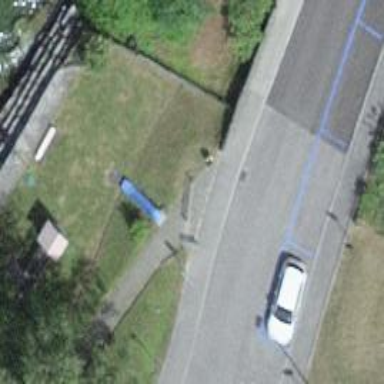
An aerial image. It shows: Bus stop with platform for public transport.